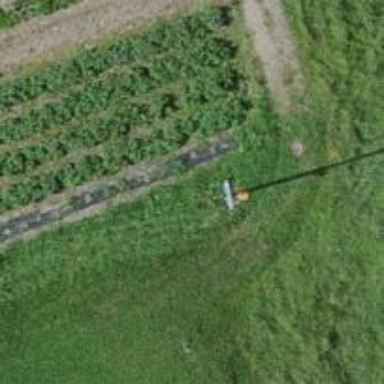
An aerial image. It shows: Orange aerial marker.